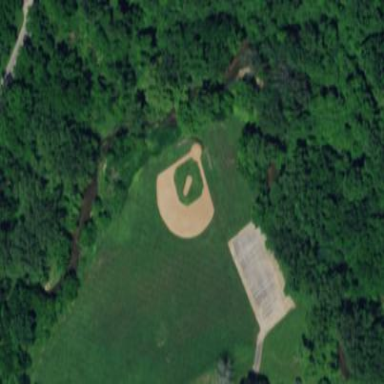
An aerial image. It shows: Baseball pitch for leisure land activities.